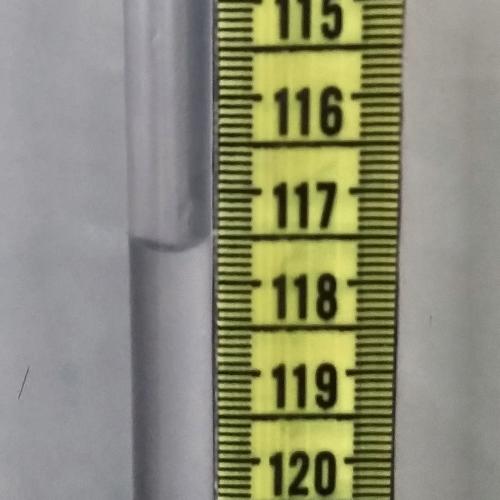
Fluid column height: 117.6 cm